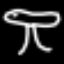
Label: mushroom